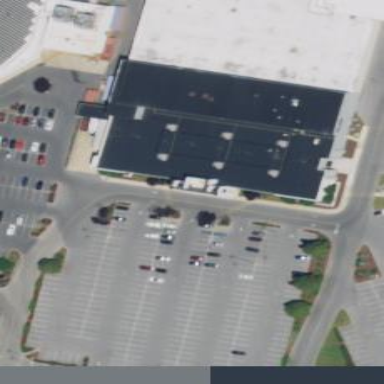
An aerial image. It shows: Department store building.